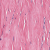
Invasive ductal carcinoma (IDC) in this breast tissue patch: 0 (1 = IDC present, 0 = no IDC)